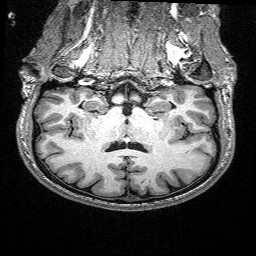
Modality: T1w
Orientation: sagittal
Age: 30
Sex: male
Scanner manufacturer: siemens
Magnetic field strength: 3 T
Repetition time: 2.4 s
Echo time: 0.03 s